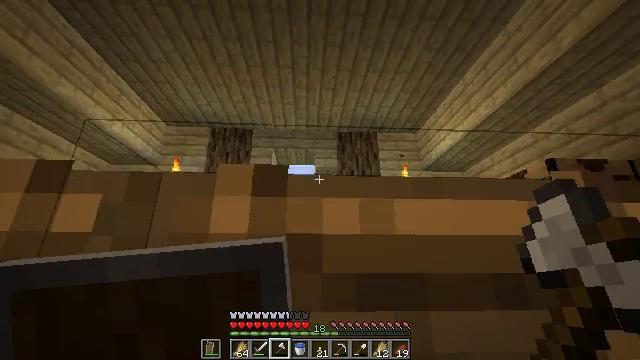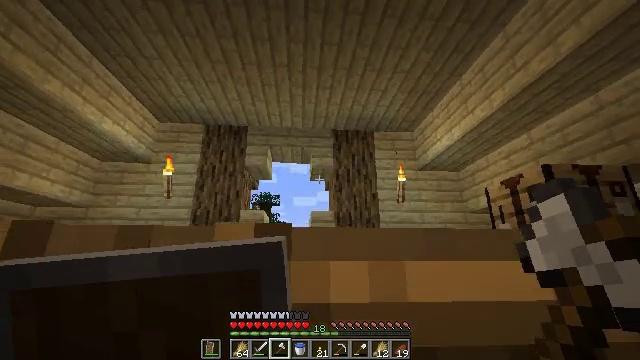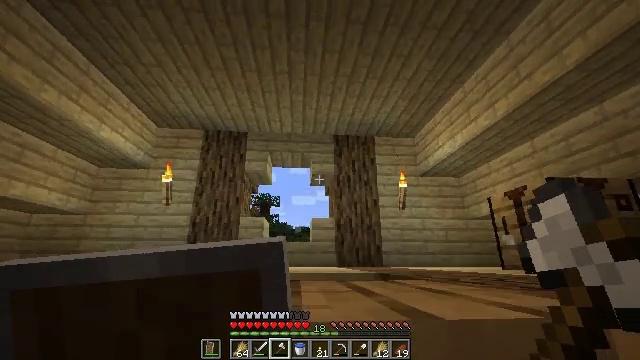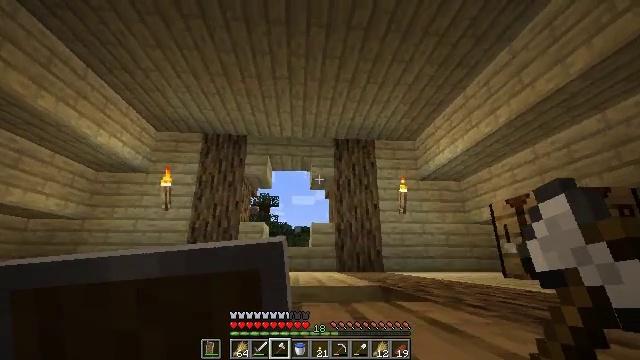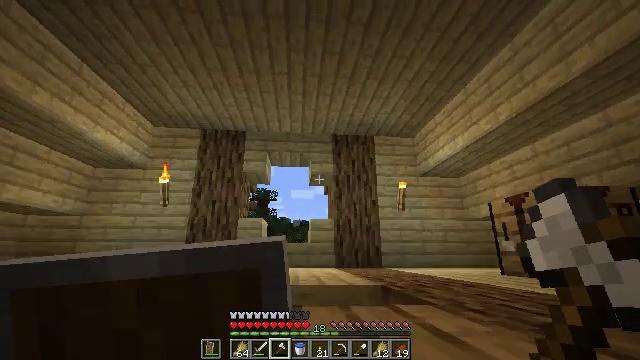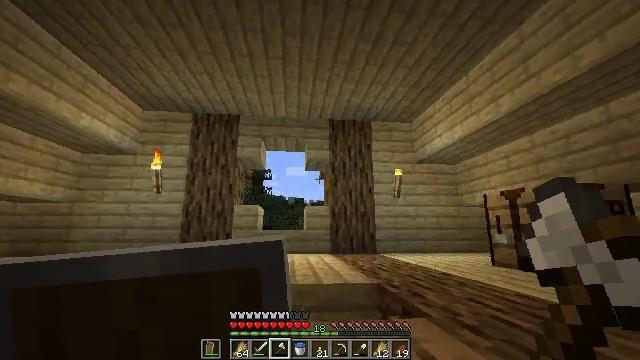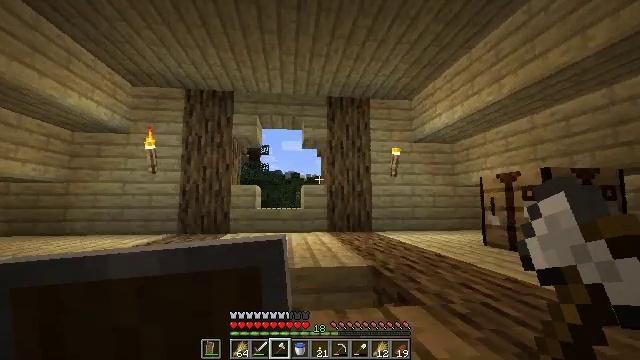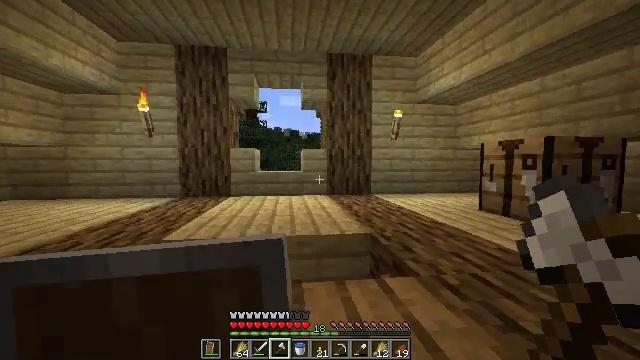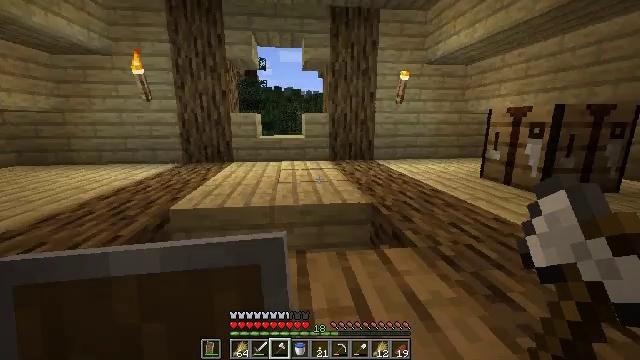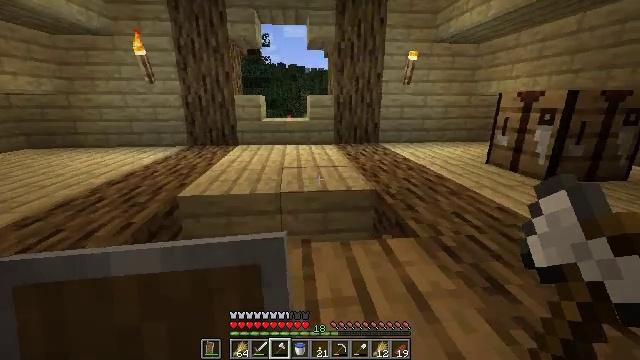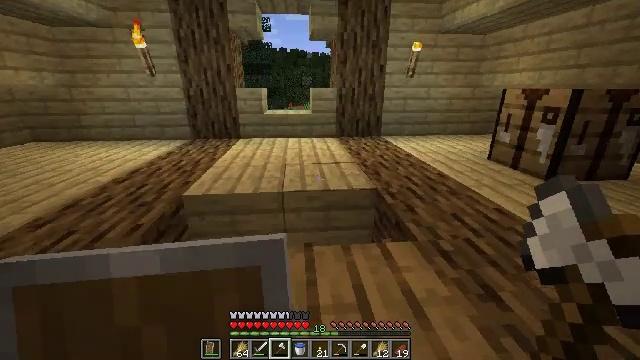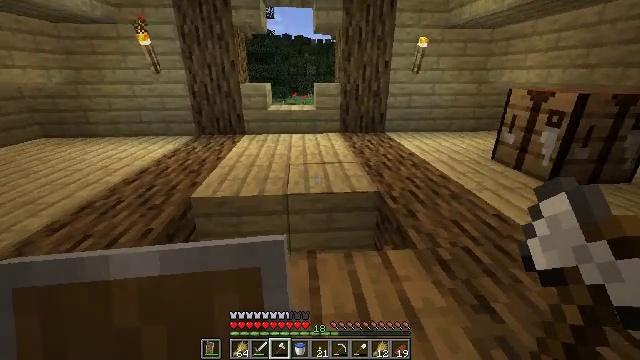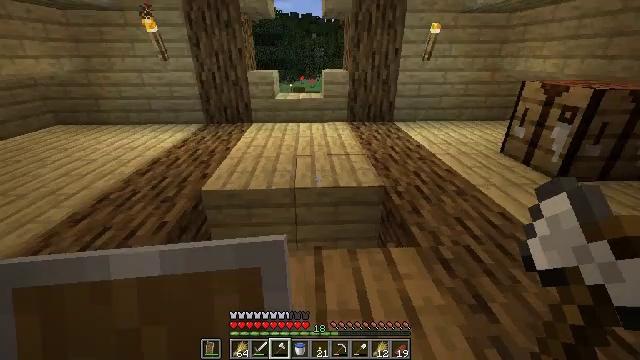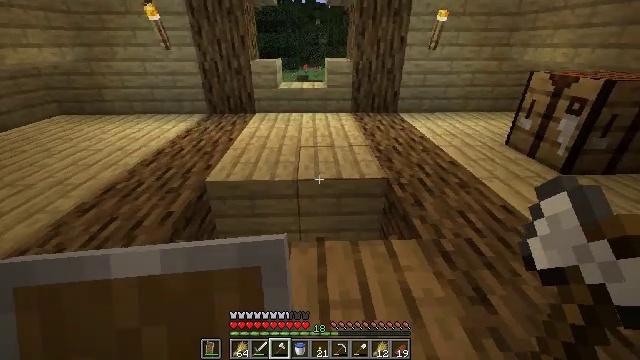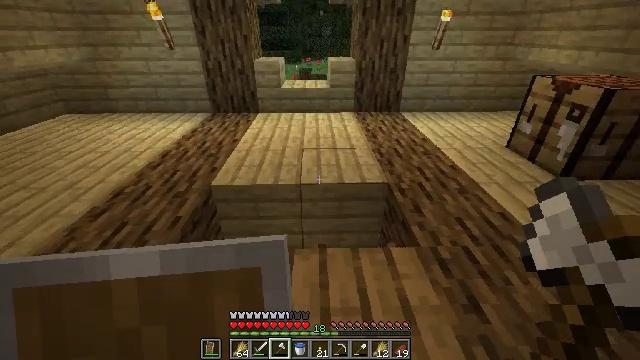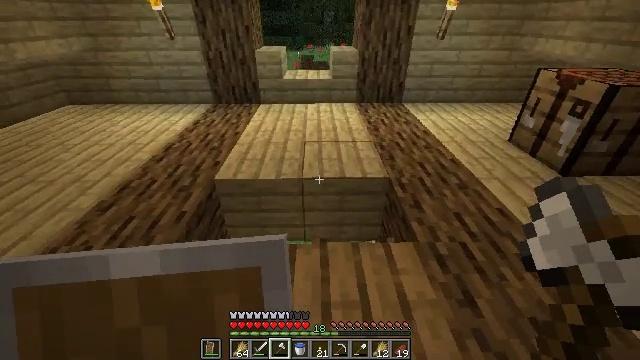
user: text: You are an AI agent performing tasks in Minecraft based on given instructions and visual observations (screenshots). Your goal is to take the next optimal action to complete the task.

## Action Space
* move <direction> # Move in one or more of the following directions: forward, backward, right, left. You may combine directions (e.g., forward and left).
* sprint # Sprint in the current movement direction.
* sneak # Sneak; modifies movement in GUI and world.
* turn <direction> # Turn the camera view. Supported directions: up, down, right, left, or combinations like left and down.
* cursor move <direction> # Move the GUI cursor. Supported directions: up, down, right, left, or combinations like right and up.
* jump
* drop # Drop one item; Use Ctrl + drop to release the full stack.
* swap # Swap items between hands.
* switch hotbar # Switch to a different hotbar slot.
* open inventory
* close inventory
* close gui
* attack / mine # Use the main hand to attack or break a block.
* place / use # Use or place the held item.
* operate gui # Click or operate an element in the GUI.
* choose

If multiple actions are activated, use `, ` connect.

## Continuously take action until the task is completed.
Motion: motion action
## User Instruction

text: Reclaim the oak fence gate by mining.
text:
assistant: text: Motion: turn right and down, jump
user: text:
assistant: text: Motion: jump
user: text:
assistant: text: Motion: jump
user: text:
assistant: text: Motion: turn down, jump
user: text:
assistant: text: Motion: turn right and down, jump
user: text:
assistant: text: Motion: turn down, jump
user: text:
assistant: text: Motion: move forward, turn down, jump
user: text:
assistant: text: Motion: move forward, turn down, jump
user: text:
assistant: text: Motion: move forward, turn left and down, jump
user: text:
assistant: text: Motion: move forward, turn down, jump
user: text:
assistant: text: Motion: move forward, turn down, jump
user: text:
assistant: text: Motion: move forward, turn left and down, jump
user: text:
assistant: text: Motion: move forward, turn down, jump
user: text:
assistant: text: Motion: move forward, turn down, jump
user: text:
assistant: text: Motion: move forward, turn down, jump
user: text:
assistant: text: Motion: move forward, turn down, jump
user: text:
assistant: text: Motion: move forward, turn down
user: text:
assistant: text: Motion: move forward, turn left and down
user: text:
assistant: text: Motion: move forward, turn down
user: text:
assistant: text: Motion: move forward, turn down
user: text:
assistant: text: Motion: move forward, turn down
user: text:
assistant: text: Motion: move forward, turn down
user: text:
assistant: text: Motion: move forward
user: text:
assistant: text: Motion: move forward, turn down
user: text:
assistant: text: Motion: move forward, turn down
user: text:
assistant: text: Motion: move forward, turn down
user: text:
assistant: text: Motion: move forward, turn right and down
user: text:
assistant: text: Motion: move forward, turn right and down
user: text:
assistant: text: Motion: move forward, turn right
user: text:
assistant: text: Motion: turn right